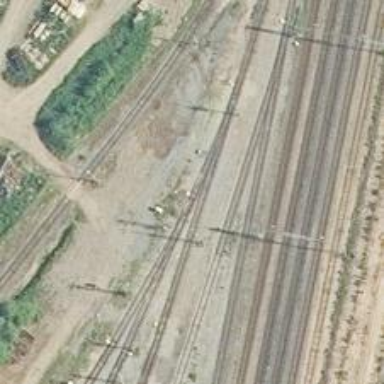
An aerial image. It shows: Railway yard used for servicing trains.